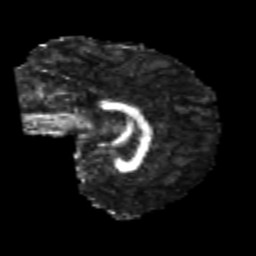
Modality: FA
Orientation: sagittal
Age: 20
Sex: female
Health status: healthy
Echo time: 0.074 s